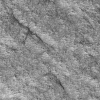
Atmospheric dust classification: not_dusty